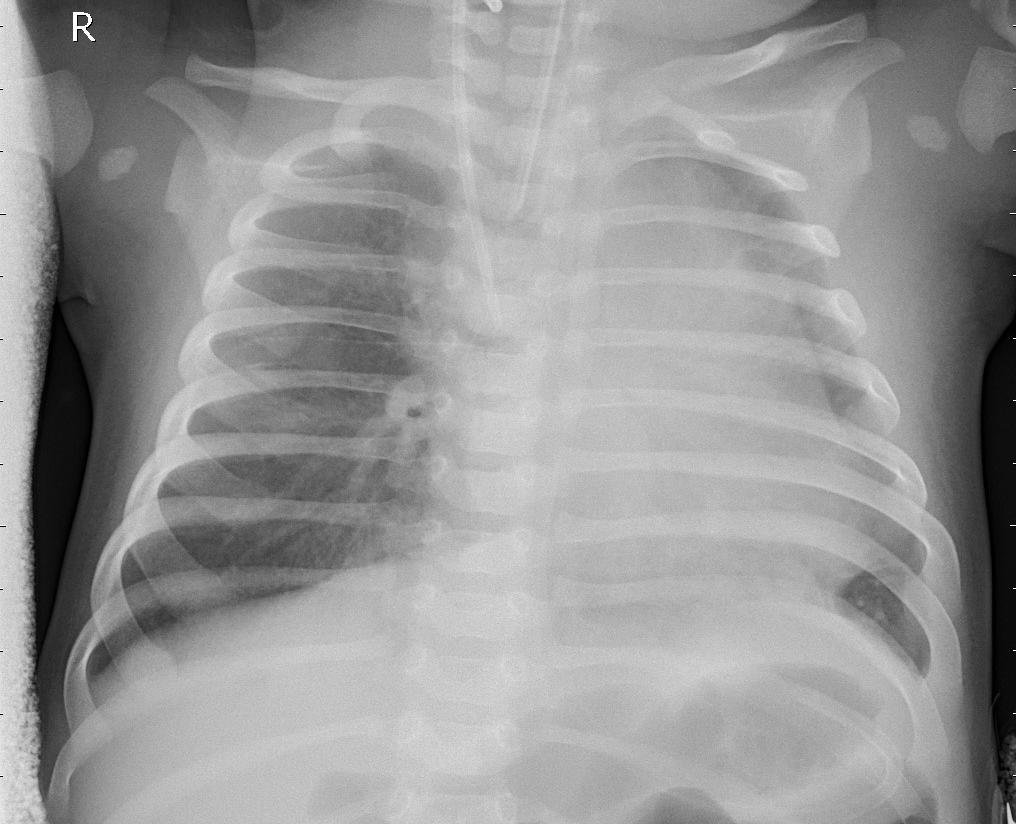
Diagnosis: PNEUMONIA